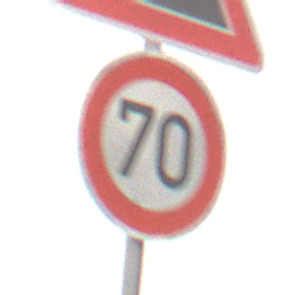
Verkehrszeichen: Geschwindigkeit70
Zusatzzeichen oben: Steigung10
Umgebung: Outdoor, Nature
Tageszeit: Midday
Wetter: Overcast
Licht: Natural
Jahreszeit: NotSpecified
Kontrast: LowContrast